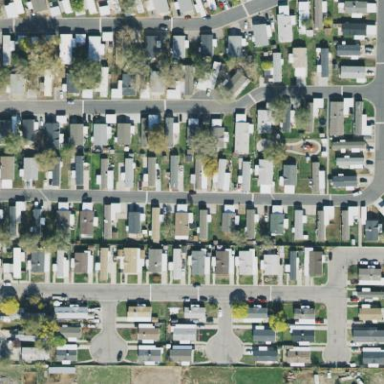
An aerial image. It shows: Residential area designated as mobile home park.